Interaction volume radius: 5 \u00c5
Interaction volume height: 20 \u00c5
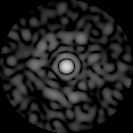
Disorder parameter: 0.8327